Interaction volume radius: 5 \u00c5
Interaction volume height: 20 \u00c5
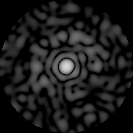
Disorder parameter: 0.7647